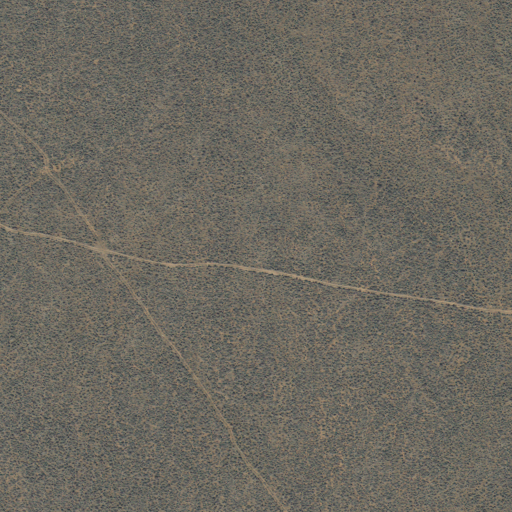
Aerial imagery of plain(s) in Utah named Towanta Flat containing shrub and open development